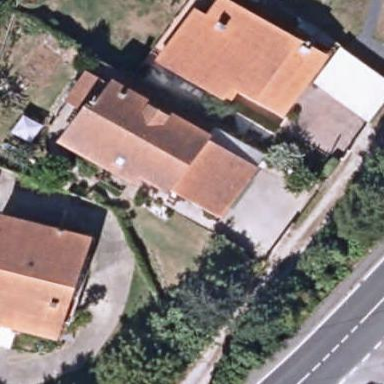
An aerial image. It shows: Simple and straightforward house.